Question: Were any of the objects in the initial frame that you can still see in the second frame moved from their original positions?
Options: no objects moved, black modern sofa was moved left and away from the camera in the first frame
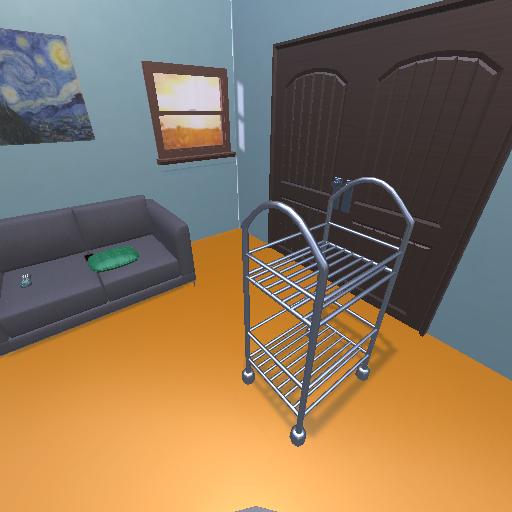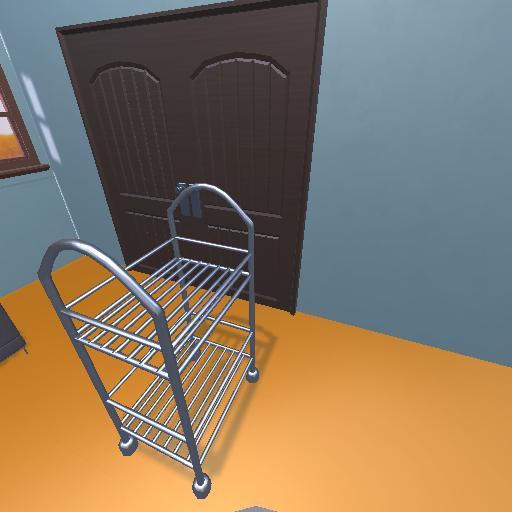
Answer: no objects moved